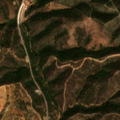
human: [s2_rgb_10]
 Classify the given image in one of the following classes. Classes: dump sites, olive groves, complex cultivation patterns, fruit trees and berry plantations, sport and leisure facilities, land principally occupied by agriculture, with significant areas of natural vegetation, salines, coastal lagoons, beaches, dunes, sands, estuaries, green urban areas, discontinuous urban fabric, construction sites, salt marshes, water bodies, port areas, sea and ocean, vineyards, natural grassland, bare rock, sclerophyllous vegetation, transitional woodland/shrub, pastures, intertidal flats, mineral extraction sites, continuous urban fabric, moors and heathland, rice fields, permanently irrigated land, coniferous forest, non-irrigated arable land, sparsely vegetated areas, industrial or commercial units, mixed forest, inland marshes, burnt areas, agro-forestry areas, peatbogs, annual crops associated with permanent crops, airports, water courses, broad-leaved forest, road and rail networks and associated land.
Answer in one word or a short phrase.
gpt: broad-leaved forest, transitional woodland/shrub